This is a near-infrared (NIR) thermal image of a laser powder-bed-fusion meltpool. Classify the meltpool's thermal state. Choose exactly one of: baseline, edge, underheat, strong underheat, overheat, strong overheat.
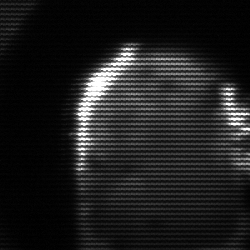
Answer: baseline